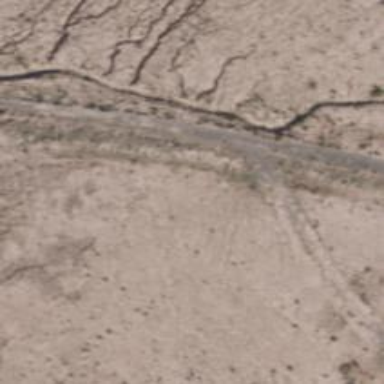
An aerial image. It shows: Track road.